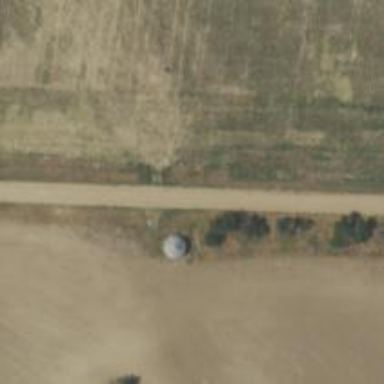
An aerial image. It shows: Silo.